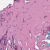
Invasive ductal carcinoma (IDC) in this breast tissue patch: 0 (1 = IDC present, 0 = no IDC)